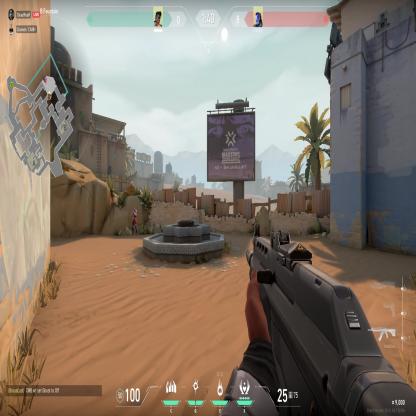
Label: enemy